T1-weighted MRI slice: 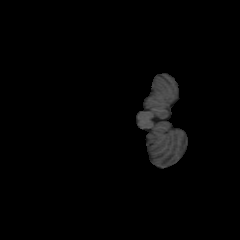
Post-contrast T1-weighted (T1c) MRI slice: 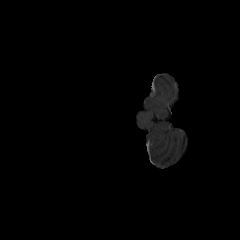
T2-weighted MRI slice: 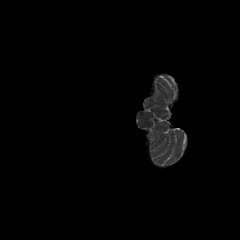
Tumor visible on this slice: no